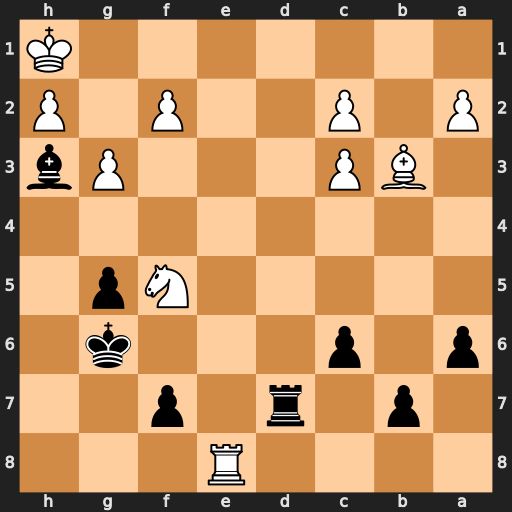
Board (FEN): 4R3/1p1r1p2/p1p3k1/5Np1/8/1BP3Pb/P1P2P1P/7K
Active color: b
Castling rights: -
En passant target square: -
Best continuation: Rd1+ Re1 Rxe1#